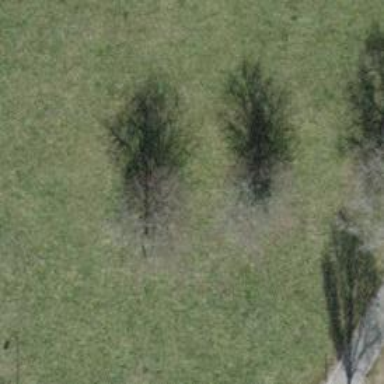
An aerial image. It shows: Urban tree adds touch of nature to the surroundings.